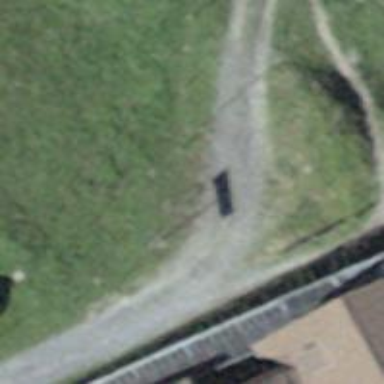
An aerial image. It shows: Gravel track with grade2 tracktype.